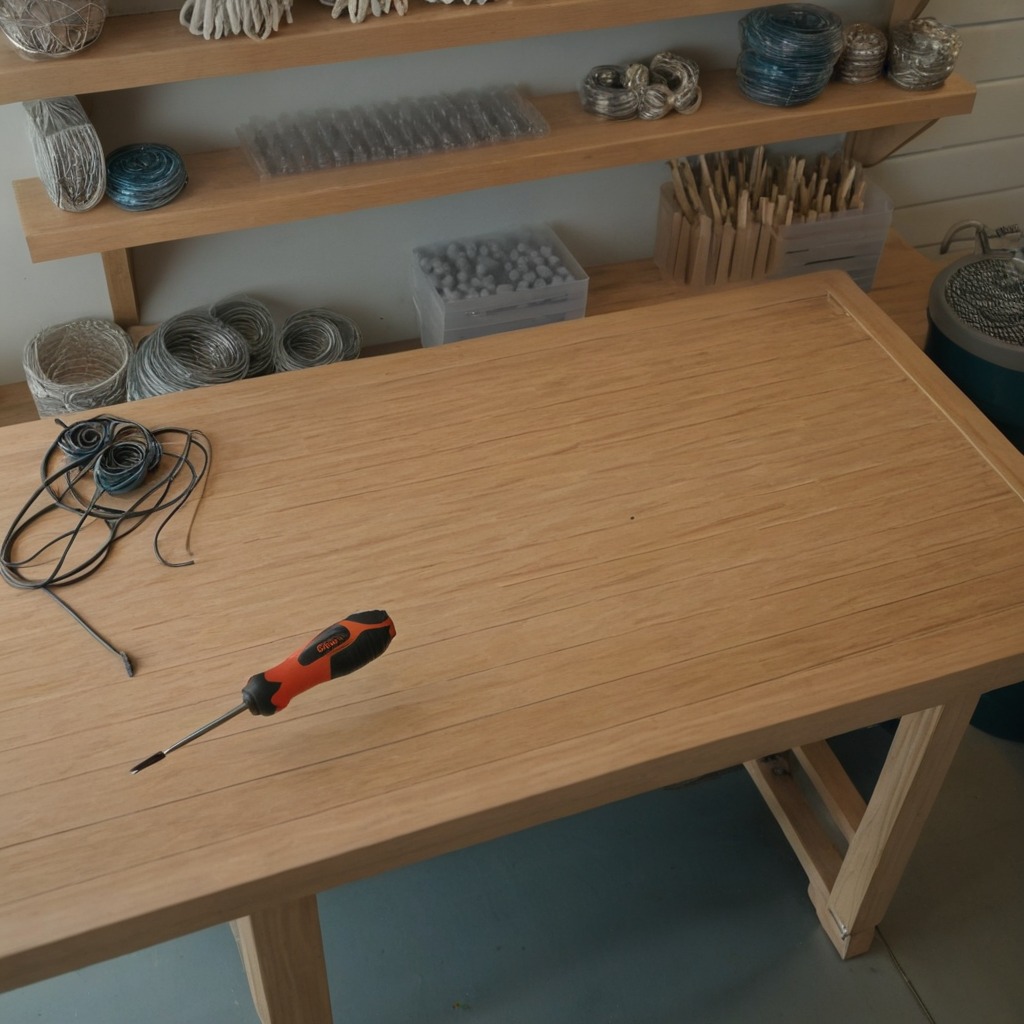
A screwdriver is lying on the workbench inside a coastal fishing gear workshop.